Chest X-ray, PA view. Patient: 42 years old, sex M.
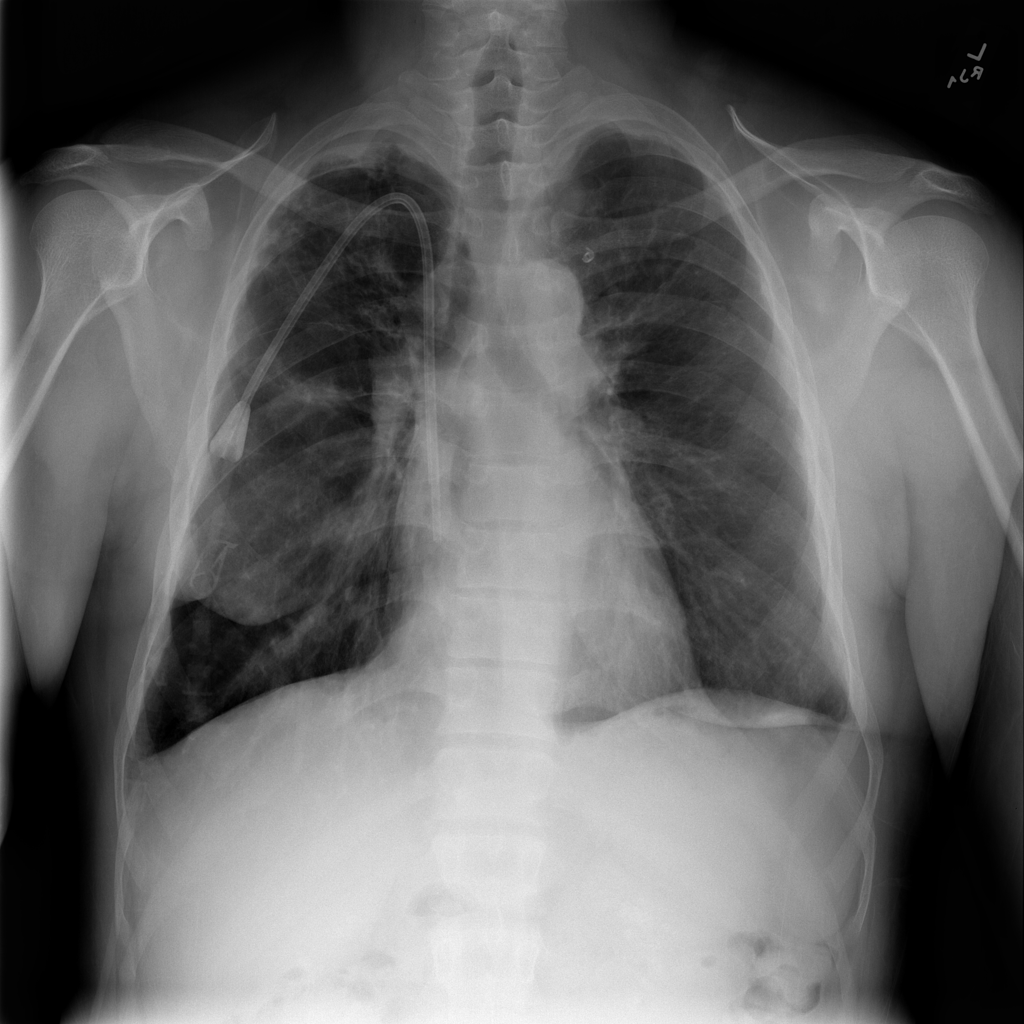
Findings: Effusion, Fibrosis, Infiltration